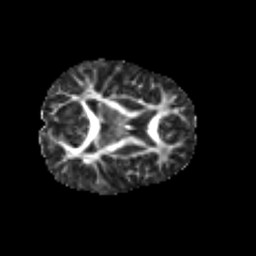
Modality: FA
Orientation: axial
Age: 7
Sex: male
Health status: healthy